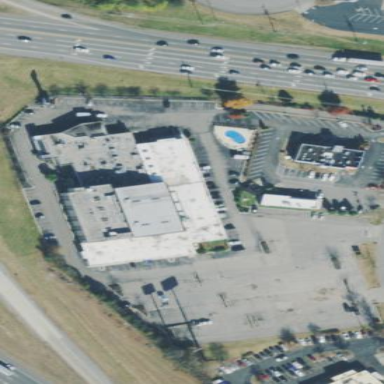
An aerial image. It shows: Hotel building.